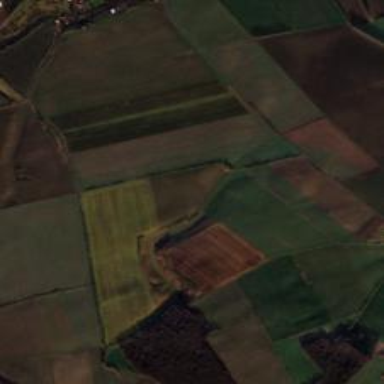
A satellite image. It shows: Picturesque farmland scene.